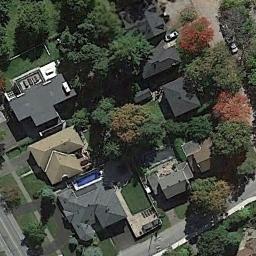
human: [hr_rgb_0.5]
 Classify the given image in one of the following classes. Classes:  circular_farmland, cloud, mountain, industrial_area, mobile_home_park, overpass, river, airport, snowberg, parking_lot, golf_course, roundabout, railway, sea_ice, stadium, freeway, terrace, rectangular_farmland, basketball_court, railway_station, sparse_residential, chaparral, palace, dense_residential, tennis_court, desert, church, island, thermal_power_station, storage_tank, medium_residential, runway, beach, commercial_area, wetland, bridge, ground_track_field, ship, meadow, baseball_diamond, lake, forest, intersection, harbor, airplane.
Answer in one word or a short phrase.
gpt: medium_residential